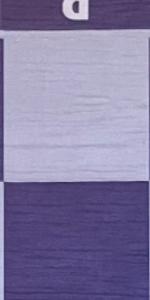
Label: Empty